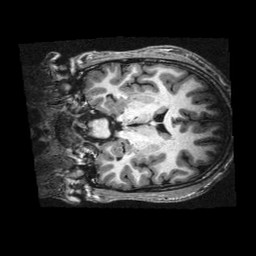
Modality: T1w
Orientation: coronal
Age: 22
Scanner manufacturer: siemens
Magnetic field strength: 3 T
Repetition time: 2.3 s
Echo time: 0.00336 s